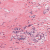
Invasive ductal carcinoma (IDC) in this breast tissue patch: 0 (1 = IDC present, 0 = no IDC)